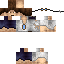
A male human skin with medium skin, wearing brown long hair dressed in a blue tshirt and black shorts, featuring a closed mouth.